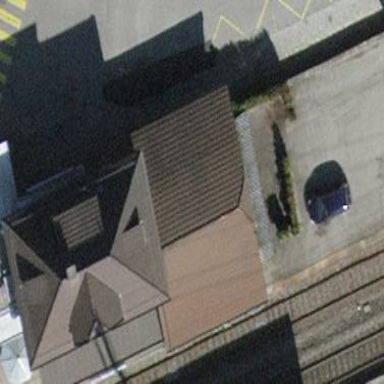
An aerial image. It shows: Transportation building with gabled roof.